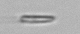
Label: fiber